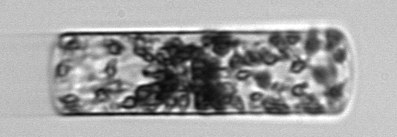
Label: Guinardia_flaccida